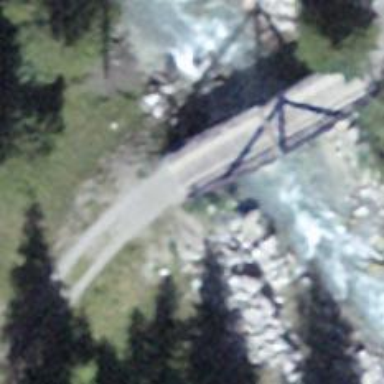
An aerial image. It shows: Track road on bridge.